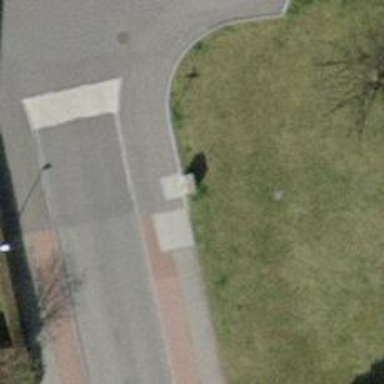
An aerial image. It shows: Street cabinet of man-made origin.